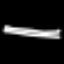
Label: line